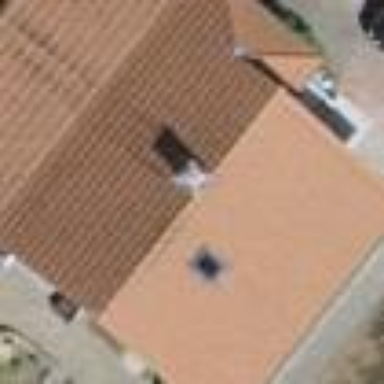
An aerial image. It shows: Detached building with saltbox-shaped roof.